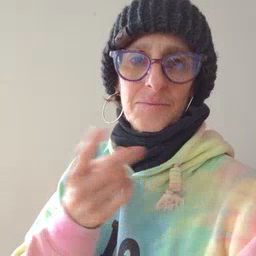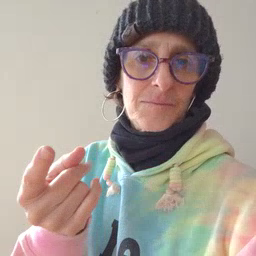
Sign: dog